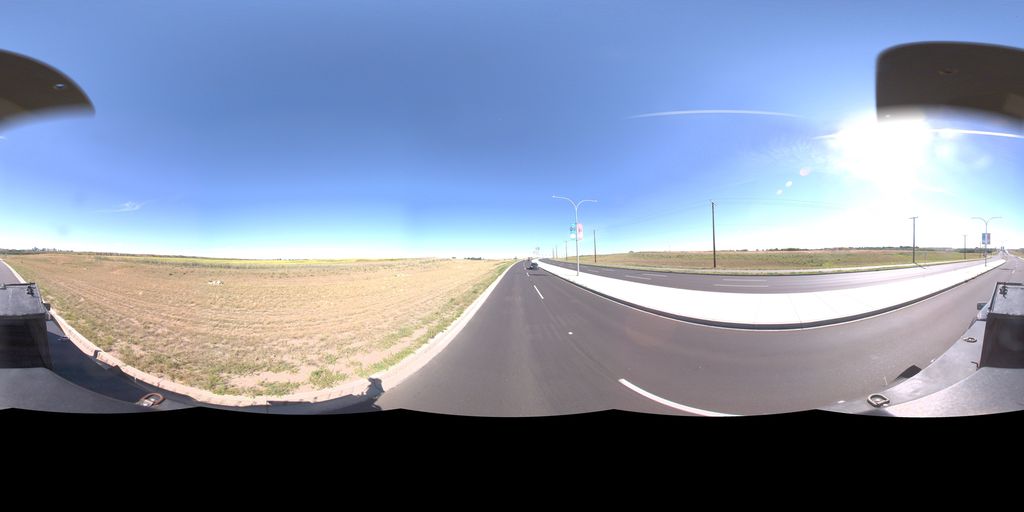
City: saskatoon